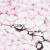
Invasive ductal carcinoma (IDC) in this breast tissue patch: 0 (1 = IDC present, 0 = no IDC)